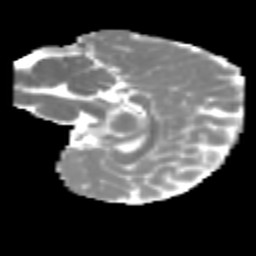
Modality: MD
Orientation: sagittal
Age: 6
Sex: male
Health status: healthy